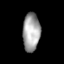
Tissue: lung
Cell type: Endothelial cells
Senescence score: 0.5553
Nuclear area (px): 643
Mean DAPI intensity: 165.229